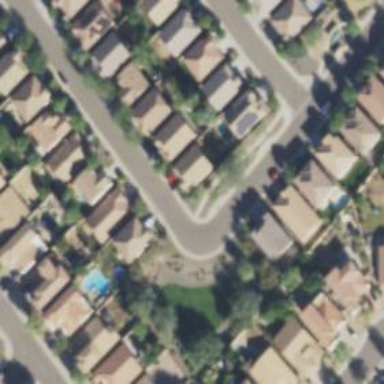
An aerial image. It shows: Asphalt road in residential area.